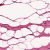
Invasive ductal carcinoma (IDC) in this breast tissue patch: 0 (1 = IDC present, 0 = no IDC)